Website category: sports
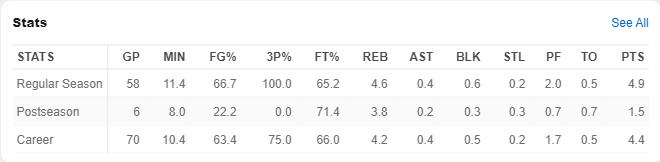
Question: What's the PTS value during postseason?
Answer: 1.5

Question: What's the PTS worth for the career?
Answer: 4.4

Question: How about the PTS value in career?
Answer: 4.4

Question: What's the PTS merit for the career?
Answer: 4.4

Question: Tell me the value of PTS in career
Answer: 4.4

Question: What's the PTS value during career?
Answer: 4.4

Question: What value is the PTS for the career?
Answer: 4.4

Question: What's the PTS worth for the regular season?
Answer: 4.9

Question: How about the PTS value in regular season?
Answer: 4.9

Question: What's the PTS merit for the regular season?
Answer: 4.9

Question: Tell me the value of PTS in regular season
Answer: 4.9

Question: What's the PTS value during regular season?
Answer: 4.9